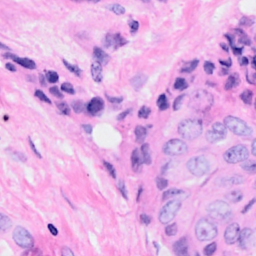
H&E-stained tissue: Breast